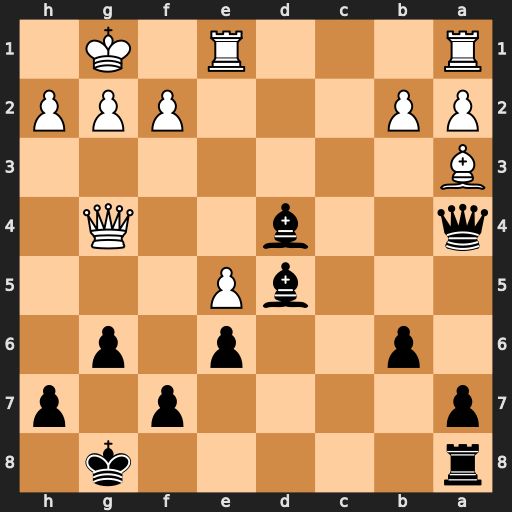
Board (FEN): r5k1/p4p1p/1p2p1p1/3bP3/q2b2Q1/B7/PP3PPP/R3R1K1
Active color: b
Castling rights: -
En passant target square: -
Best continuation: Bxf2+ Kxf2 Qxg4